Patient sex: M
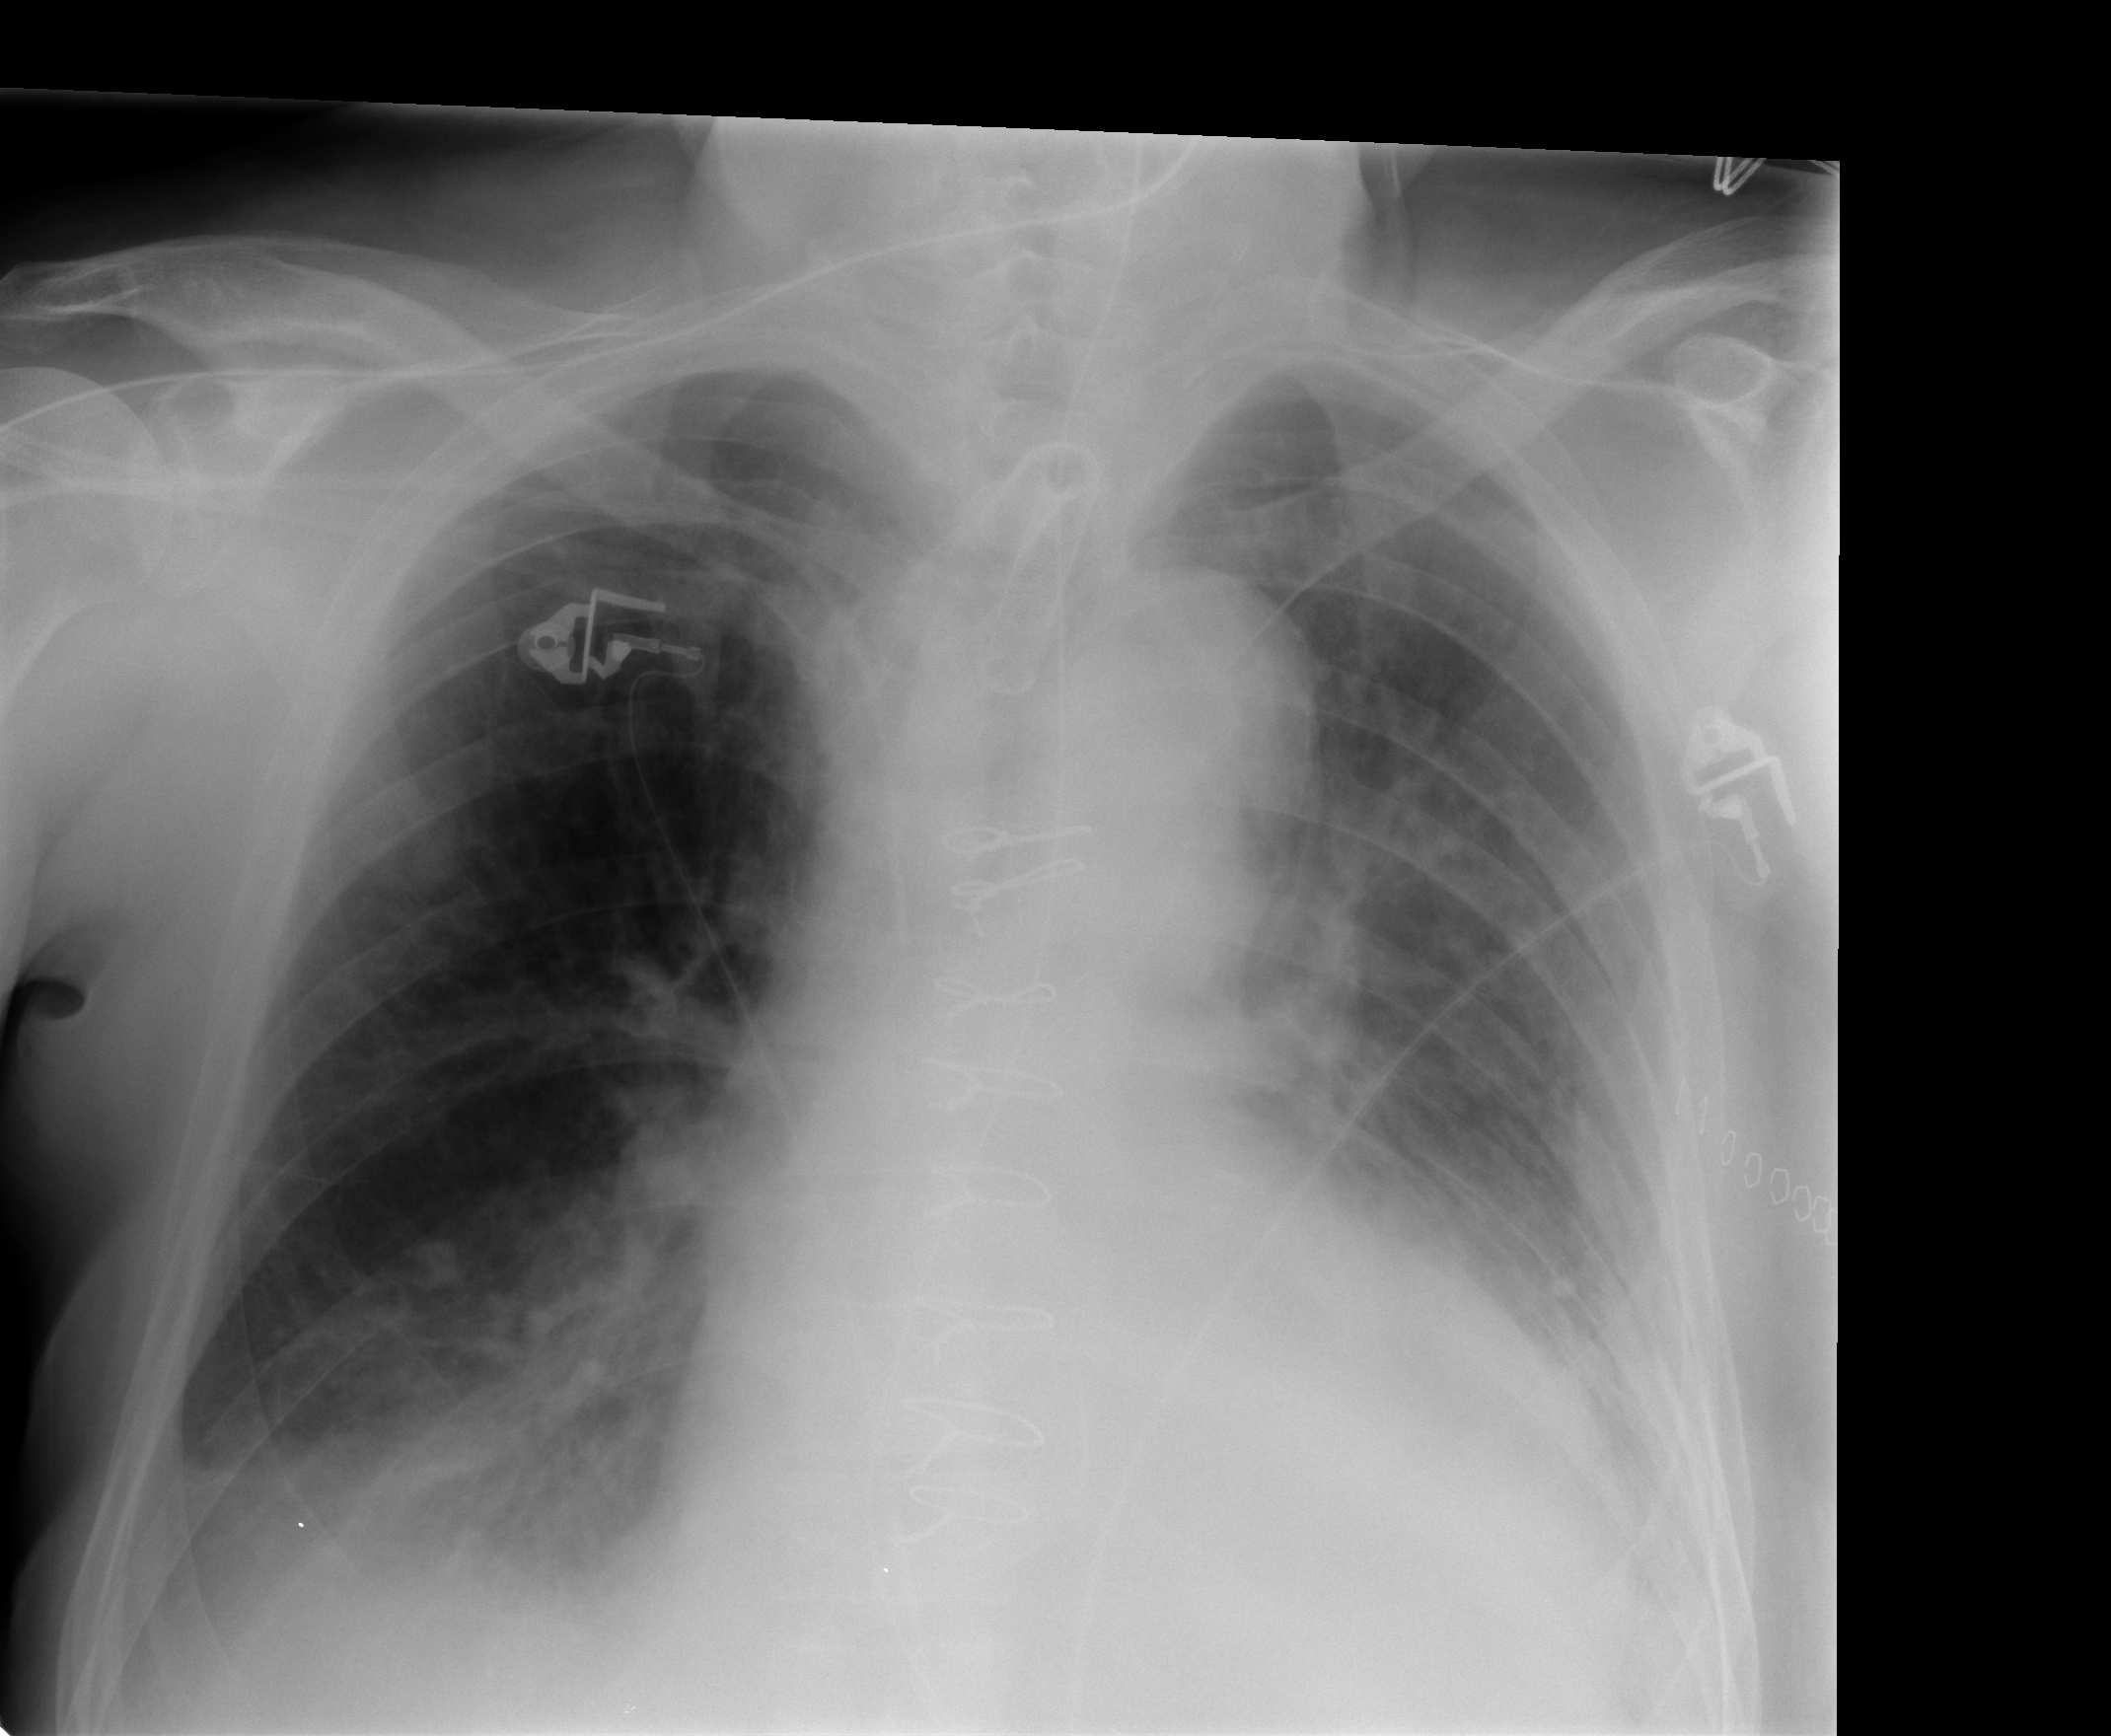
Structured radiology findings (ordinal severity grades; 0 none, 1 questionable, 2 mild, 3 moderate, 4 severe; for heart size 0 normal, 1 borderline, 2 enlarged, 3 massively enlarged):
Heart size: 2
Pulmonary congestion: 2
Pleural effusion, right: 2
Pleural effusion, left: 1
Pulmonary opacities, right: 0
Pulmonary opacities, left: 0
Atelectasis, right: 2
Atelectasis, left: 3